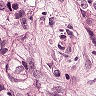
Metastatic tissue present: yes